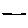
Label: line